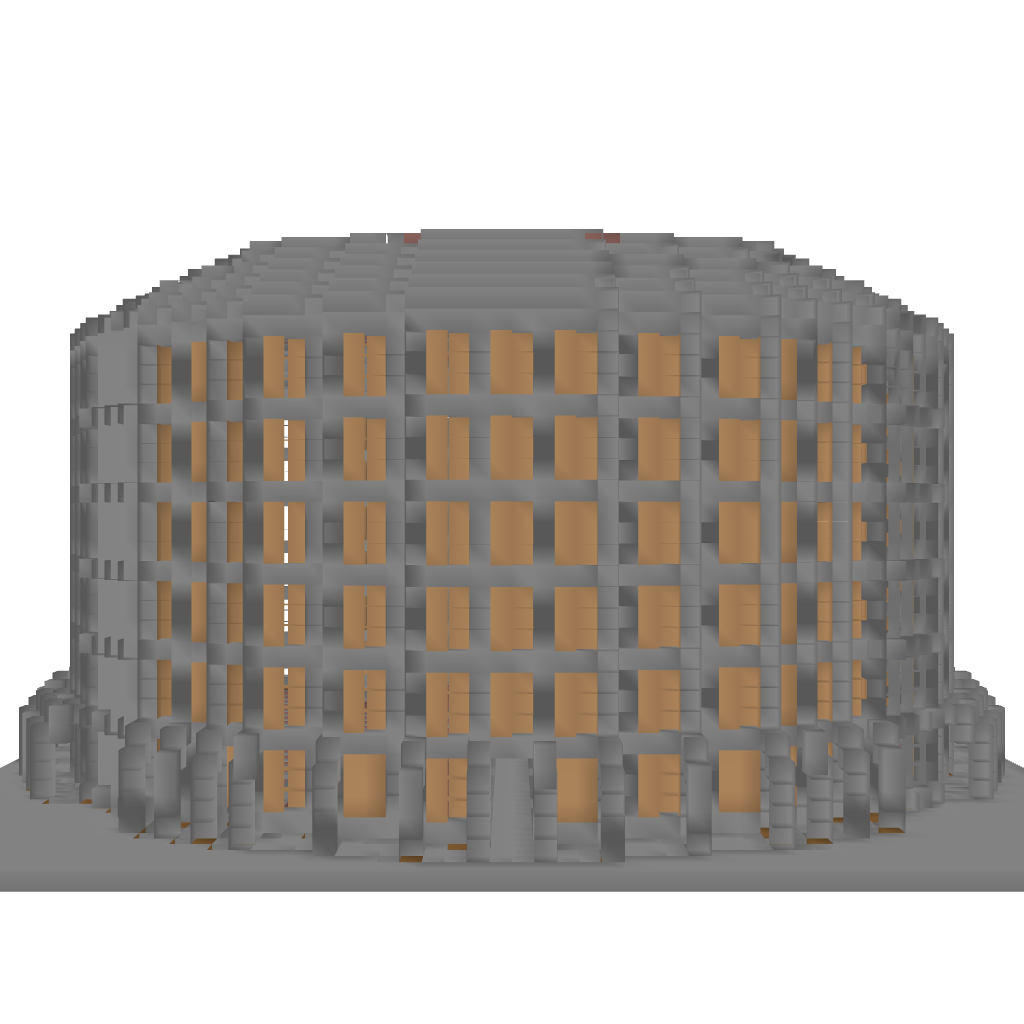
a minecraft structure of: PvP Arena high quality